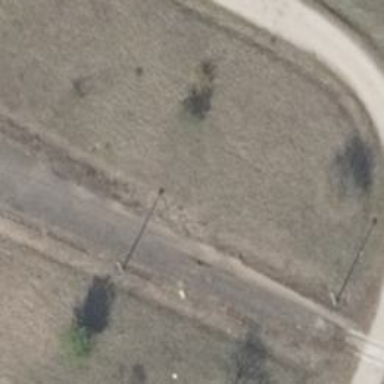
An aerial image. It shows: Historical abandoned railway spur.